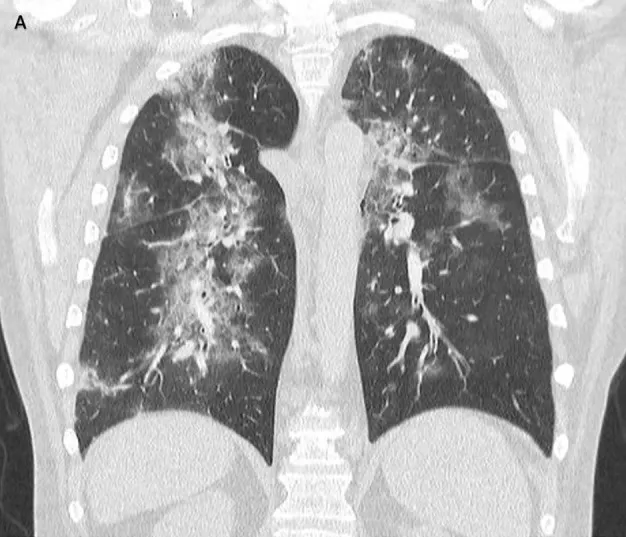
Computed tomography (CT) of the lungs in frontal.
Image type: radiology (ct)